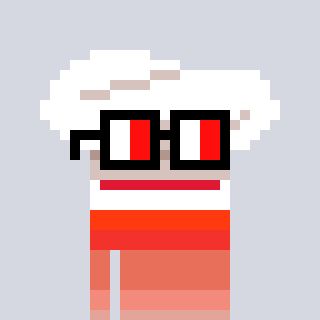
a pixel art character with square glasses with black frames and red eyes, a chef hat-shaped head and a hotbrown-colored body on a cool background